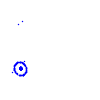
Particle: kaon